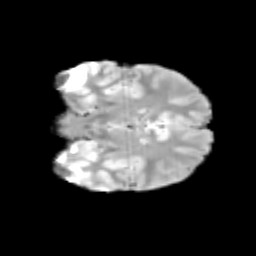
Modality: T2w
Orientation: coronal
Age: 13
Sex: male
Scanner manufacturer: siemens
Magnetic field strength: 3 T
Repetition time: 3.8 s
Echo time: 0.07 s